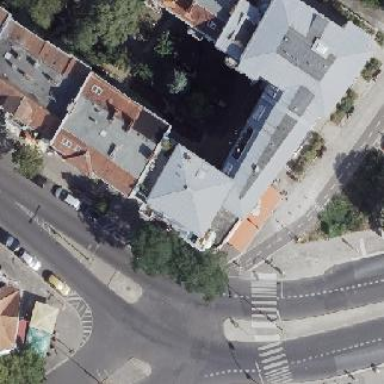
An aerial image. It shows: The image shows part of apartment building.